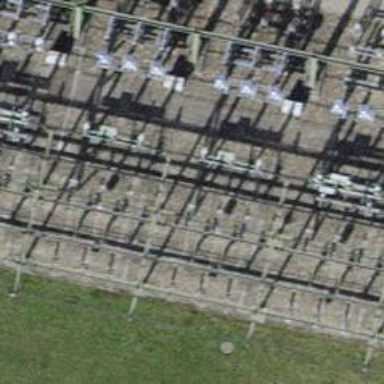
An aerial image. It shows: Bay for power lines.